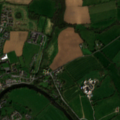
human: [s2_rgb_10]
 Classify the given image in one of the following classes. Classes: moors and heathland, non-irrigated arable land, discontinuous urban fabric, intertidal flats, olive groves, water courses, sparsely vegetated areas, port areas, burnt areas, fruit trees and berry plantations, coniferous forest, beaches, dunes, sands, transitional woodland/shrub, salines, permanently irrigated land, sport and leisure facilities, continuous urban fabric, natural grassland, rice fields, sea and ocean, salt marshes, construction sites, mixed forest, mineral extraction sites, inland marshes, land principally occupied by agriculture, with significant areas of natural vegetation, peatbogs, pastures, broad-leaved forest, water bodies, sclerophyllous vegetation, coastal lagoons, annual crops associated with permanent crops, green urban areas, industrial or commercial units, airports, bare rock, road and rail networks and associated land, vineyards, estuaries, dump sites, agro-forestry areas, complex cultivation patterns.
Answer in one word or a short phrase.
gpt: discontinuous urban fabric, non-irrigated arable land, pastures